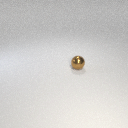
small brown metal sphere